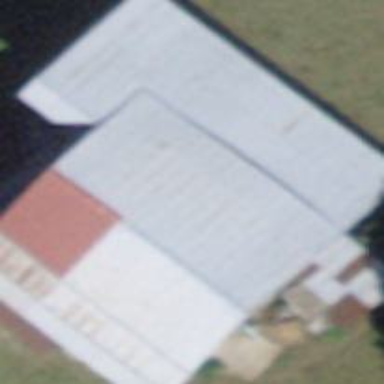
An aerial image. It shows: Barn.